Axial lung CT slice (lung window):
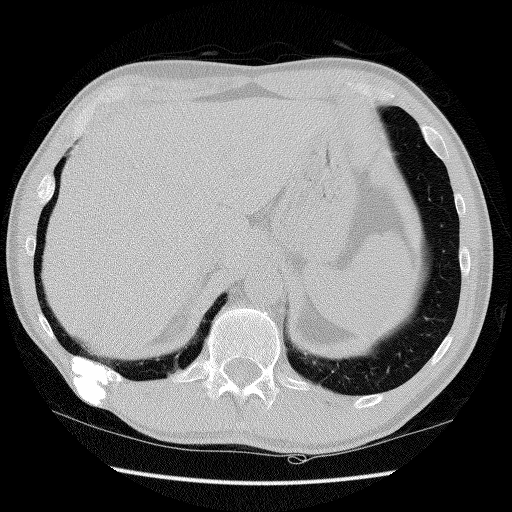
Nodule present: no